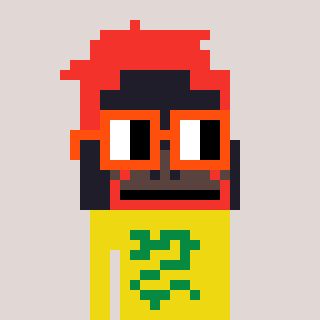
a pixel art character with square orange glasses, a orangutan-shaped head and a yellow-colored body on a warm background